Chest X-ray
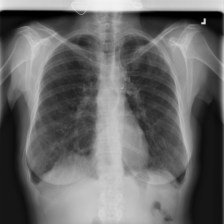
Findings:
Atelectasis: negative
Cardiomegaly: negative
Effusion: negative
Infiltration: negative
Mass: negative
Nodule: negative
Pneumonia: negative
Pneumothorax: negative
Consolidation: negative
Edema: negative
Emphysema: negative
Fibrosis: negative
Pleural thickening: negative
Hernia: negative